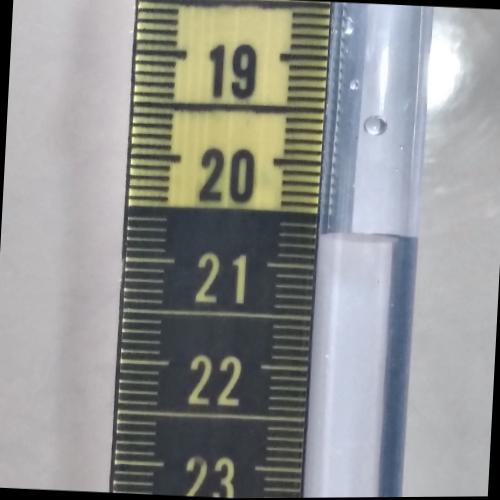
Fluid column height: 20.7 cm